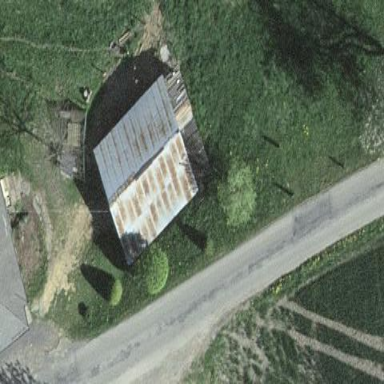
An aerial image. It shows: Barn.